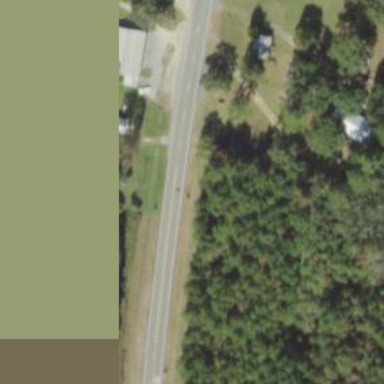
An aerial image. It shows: Asphalt road classified as primary highway.